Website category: sports
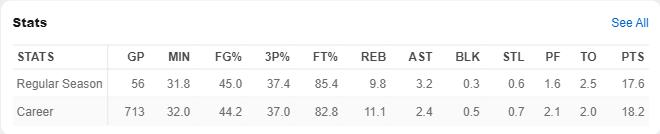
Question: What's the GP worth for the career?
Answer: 713

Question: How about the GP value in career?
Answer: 713

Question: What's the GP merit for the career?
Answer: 713

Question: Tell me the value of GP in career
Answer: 713

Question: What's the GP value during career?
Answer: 713

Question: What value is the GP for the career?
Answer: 713

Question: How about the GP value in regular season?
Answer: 56

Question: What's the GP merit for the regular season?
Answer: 56

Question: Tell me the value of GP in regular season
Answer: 56

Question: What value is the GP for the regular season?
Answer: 56

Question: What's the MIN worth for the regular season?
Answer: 31.8

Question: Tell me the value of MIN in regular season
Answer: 31.8

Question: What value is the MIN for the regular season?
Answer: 31.8

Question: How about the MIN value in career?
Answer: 32.0

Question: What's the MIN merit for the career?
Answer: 32.0

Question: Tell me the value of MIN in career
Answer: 32.0

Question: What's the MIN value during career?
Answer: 32.0

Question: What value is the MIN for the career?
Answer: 32.0

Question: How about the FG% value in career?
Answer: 44.2

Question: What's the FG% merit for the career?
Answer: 44.2

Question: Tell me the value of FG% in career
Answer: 44.2

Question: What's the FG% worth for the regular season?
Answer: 45.0

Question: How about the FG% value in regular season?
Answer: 45.0

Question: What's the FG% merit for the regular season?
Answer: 45.0

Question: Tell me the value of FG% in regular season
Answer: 45.0

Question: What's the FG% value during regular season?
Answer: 45.0

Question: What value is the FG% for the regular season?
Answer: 45.0

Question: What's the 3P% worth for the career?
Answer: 37.0

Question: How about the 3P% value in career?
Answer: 37.0

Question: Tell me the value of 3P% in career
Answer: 37.0

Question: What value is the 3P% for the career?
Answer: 37.0

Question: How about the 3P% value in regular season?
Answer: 37.4

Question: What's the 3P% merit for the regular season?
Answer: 37.4

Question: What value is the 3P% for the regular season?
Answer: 37.4

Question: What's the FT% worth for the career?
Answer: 82.8

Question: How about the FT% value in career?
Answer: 82.8

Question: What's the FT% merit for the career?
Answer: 82.8

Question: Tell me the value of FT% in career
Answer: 82.8

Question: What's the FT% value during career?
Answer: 82.8

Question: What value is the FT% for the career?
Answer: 82.8

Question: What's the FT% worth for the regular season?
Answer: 85.4

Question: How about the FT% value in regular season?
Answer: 85.4

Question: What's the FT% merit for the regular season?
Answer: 85.4

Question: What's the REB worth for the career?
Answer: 11.1

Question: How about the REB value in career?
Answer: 11.1

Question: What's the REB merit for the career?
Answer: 11.1

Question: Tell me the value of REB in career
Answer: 11.1

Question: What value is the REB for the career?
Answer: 11.1

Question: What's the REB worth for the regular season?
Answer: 9.8

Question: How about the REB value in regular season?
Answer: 9.8

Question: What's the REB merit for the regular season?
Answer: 9.8

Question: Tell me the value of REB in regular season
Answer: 9.8

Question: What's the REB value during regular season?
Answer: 9.8

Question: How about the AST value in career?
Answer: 2.4

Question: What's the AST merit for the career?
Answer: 2.4

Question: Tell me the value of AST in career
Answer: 2.4

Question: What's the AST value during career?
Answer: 2.4

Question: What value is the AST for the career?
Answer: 2.4

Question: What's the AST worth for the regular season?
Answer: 3.2

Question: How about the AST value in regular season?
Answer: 3.2

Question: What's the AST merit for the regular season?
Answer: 3.2

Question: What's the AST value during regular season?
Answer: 3.2

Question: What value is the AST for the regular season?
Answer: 3.2

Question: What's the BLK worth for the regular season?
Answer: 0.3